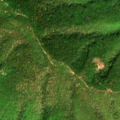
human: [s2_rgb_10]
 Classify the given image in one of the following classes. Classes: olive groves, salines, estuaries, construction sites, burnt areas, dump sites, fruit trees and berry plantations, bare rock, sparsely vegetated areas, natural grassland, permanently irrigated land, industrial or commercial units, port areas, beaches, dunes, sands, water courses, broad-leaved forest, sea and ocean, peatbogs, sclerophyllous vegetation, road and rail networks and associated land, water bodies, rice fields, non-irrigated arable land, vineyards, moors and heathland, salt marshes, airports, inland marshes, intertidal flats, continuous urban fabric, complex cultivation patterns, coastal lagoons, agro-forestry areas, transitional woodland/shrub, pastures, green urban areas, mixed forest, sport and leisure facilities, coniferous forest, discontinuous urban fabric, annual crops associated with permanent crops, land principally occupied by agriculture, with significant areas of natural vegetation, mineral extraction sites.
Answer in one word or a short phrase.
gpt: broad-leaved forest